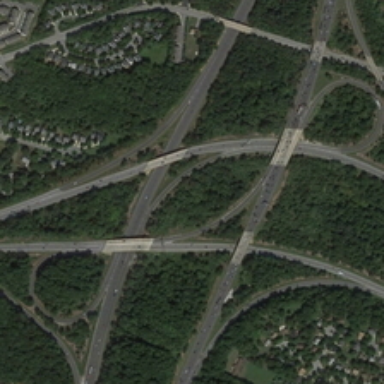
The grey of the open road through many dense green trees .